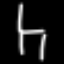
Label: chair